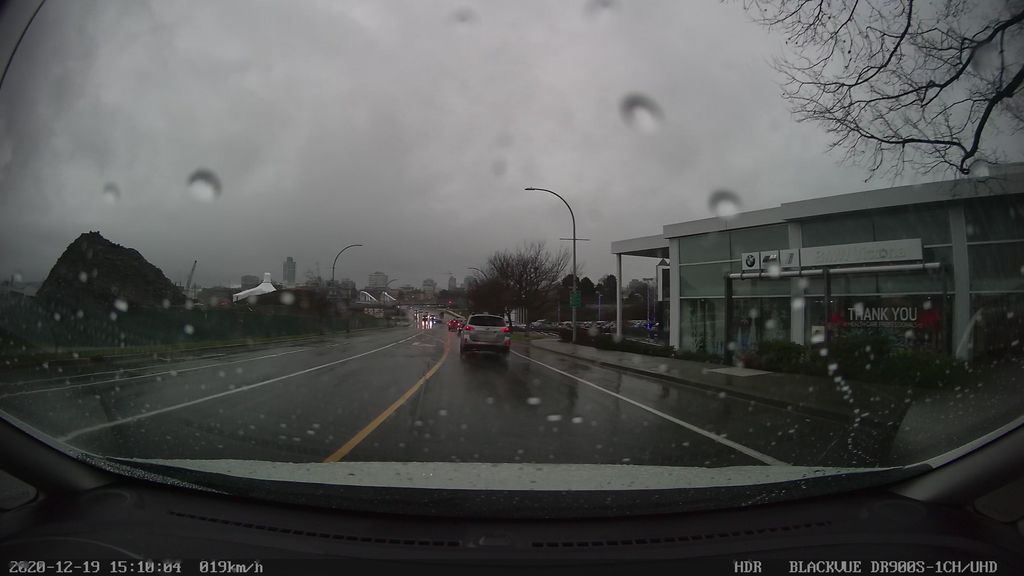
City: victoria